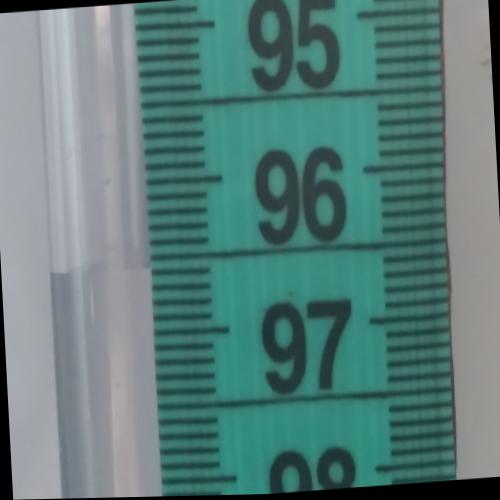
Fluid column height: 96.6 cm